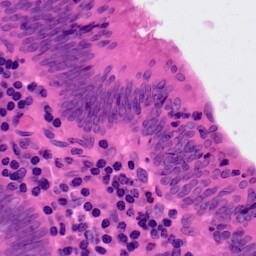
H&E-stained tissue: Colon